Field crop: maize
Growth stage: 1
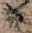
Species: atriplex